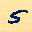
Label: 5